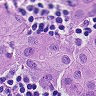
Metastatic tissue present: yes